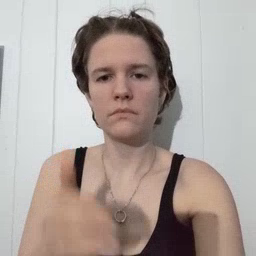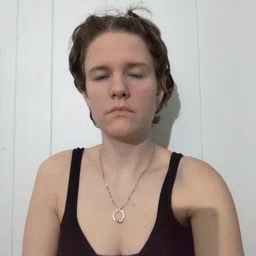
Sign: bedroom